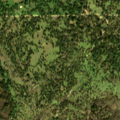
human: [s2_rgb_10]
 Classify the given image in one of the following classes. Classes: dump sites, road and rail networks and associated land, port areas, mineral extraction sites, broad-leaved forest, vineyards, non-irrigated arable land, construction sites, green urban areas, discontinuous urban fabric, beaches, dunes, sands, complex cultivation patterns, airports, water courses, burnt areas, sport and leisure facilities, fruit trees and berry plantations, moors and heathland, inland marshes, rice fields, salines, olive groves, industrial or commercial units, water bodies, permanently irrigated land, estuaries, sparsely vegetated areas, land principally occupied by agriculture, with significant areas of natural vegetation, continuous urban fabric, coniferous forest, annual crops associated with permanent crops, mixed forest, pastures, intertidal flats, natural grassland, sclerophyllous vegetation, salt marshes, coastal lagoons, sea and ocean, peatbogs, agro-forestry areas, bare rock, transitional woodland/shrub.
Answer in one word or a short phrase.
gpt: agro-forestry areas, mixed forest